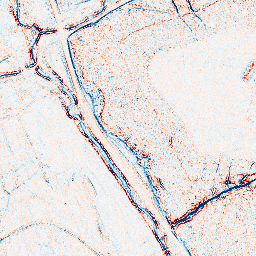
Category: edge_preserving
Decomposition family: bilateral
Decomposition parameters: d: 5
sigma_color: 150
sigma_space: 100
Upsampling method: bicubic
Upsampling parameters: scale: 4
Upsampling scale: 4